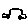
Label: car